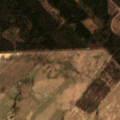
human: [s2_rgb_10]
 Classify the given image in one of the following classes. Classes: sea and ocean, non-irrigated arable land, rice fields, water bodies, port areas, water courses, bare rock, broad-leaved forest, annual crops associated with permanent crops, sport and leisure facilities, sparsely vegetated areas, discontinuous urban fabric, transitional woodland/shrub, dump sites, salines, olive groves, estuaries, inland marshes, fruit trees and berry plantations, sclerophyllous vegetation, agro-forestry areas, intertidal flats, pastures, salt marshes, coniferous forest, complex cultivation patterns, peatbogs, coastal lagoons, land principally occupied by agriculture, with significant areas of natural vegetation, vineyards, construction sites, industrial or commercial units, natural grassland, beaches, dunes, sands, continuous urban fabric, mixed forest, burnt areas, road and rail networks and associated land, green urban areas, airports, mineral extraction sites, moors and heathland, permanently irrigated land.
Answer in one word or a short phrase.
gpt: non-irrigated arable land, complex cultivation patterns, coniferous forest, mixed forest, transitional woodland/shrub